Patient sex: M
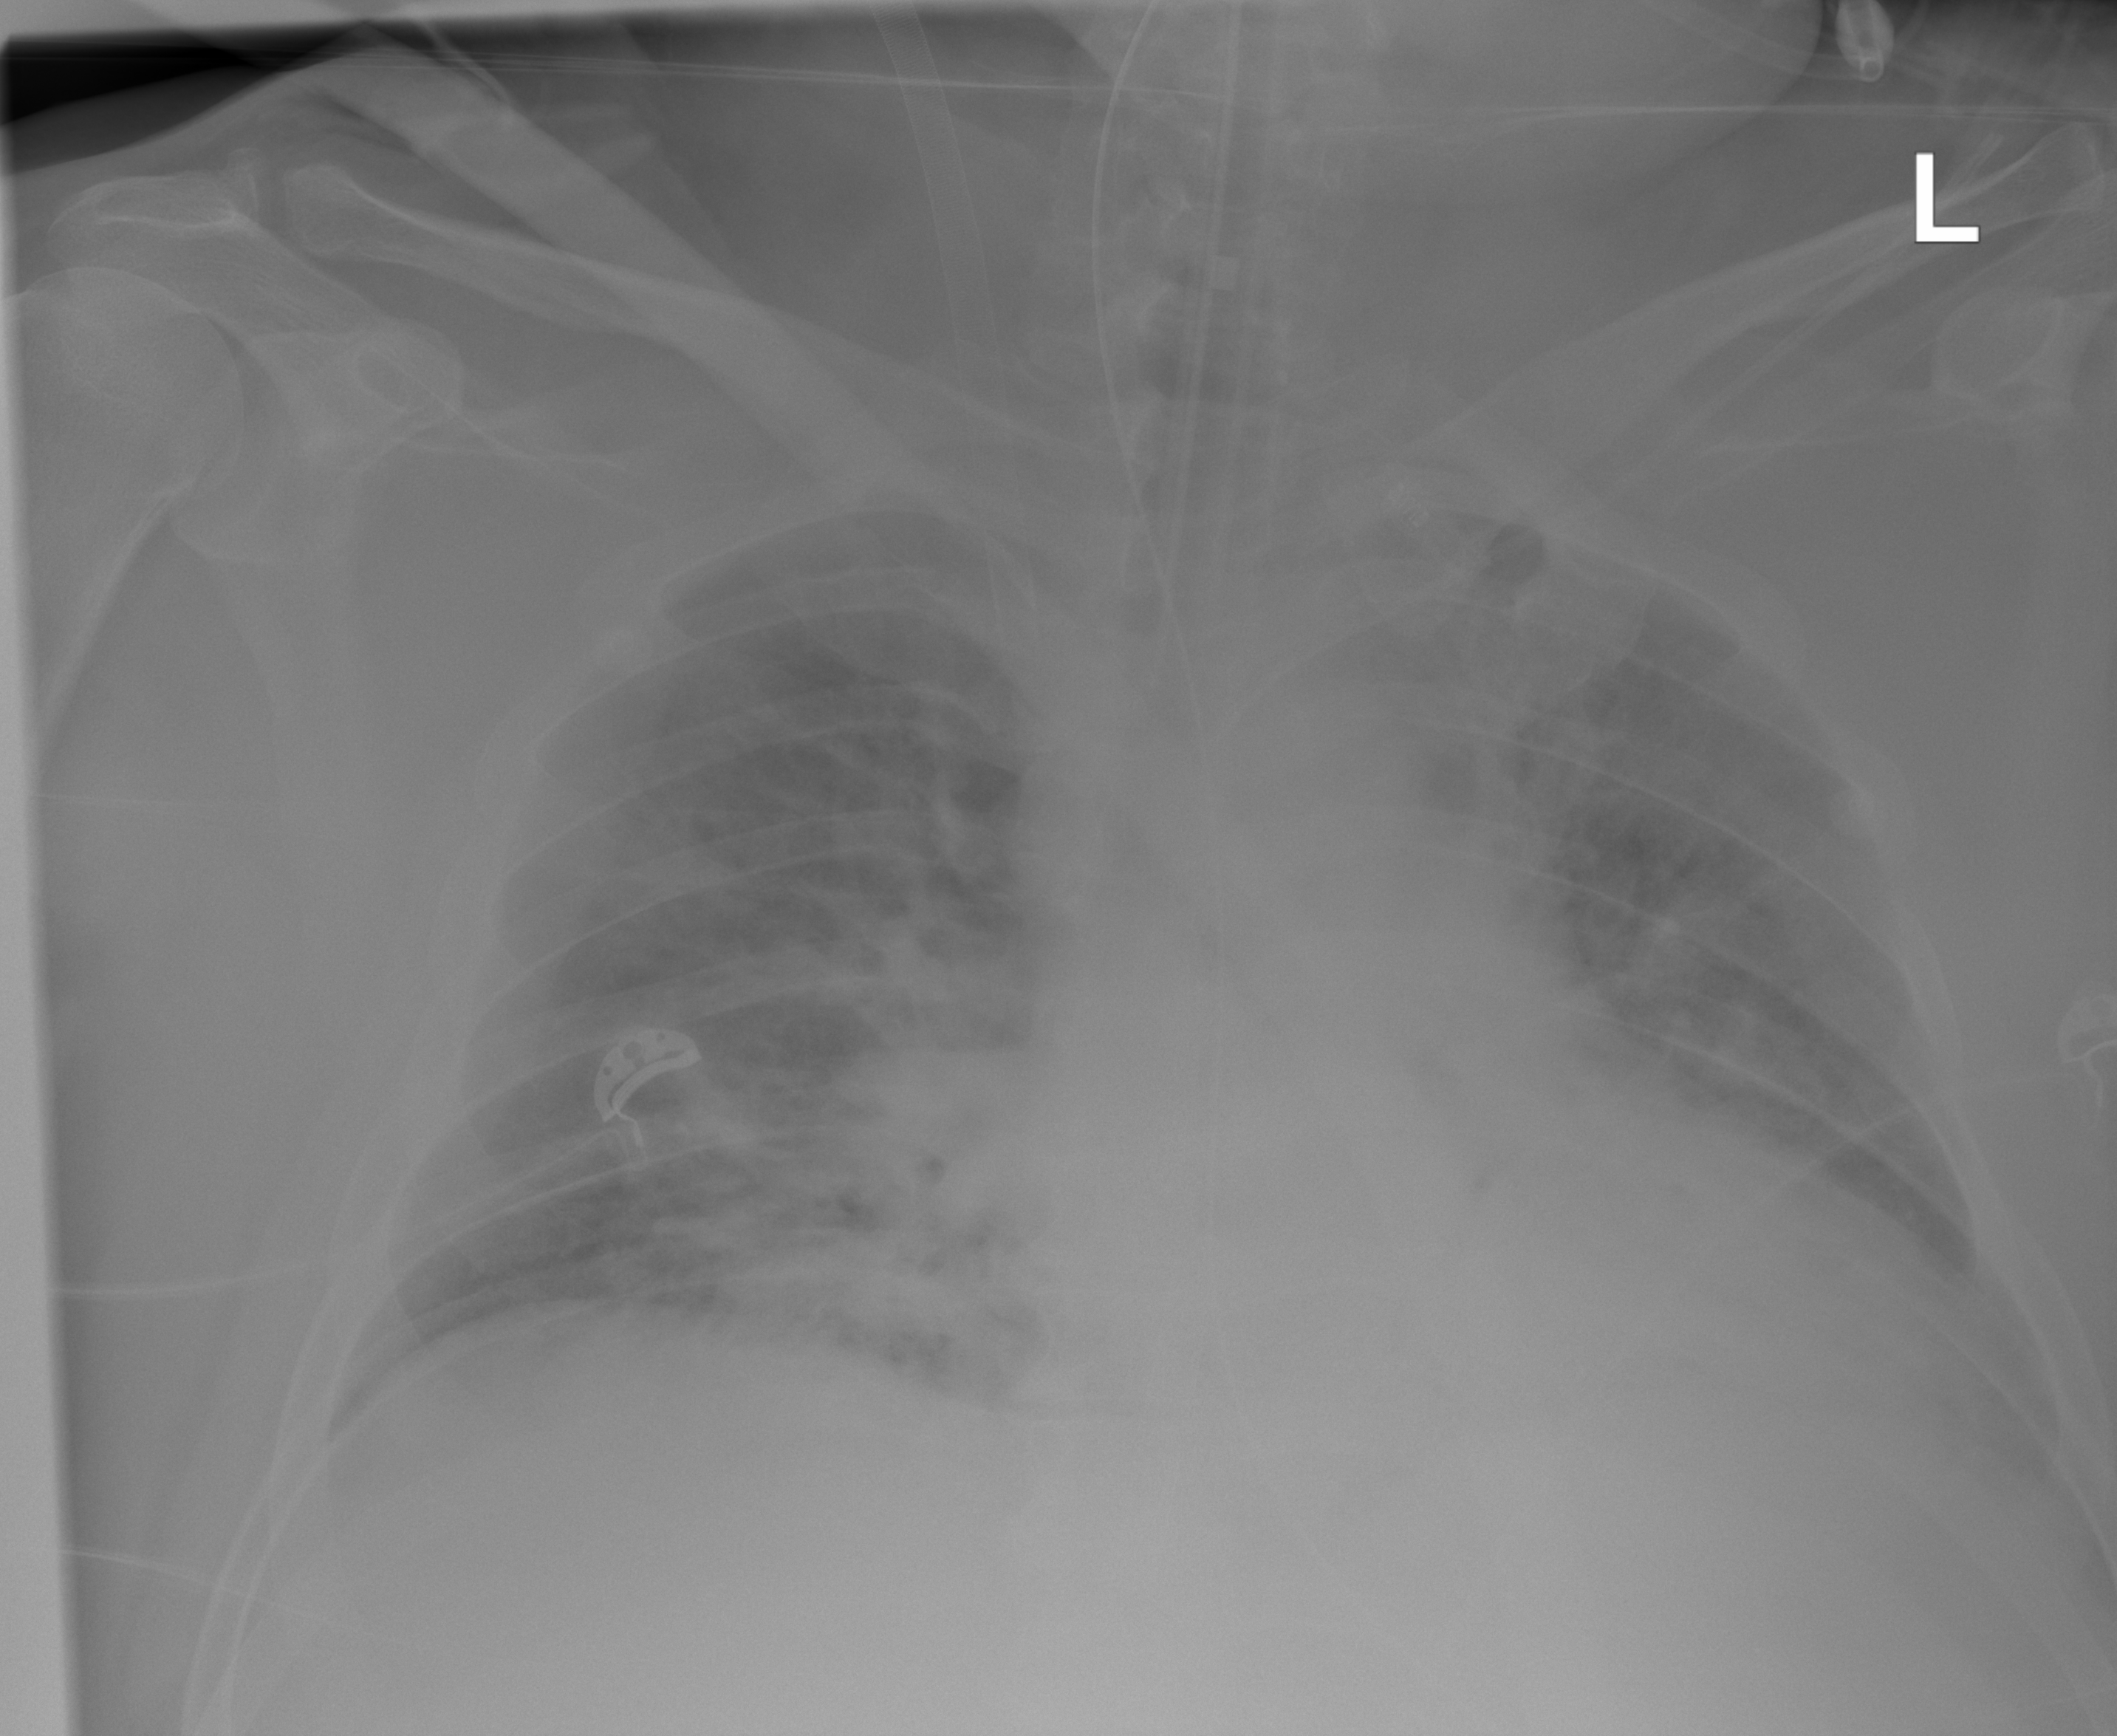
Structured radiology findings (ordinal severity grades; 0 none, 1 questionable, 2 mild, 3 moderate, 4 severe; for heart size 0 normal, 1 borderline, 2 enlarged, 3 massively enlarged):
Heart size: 1
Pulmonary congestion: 1
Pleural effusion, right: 0
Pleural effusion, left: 0
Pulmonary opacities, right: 3
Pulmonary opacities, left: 2
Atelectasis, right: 2
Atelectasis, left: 0